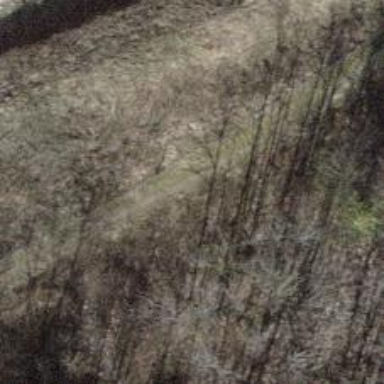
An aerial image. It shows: Ground path.